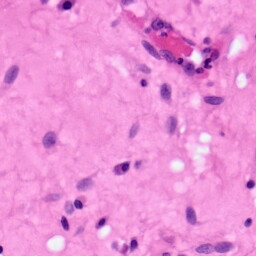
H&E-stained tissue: Pancreatic